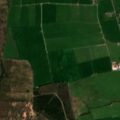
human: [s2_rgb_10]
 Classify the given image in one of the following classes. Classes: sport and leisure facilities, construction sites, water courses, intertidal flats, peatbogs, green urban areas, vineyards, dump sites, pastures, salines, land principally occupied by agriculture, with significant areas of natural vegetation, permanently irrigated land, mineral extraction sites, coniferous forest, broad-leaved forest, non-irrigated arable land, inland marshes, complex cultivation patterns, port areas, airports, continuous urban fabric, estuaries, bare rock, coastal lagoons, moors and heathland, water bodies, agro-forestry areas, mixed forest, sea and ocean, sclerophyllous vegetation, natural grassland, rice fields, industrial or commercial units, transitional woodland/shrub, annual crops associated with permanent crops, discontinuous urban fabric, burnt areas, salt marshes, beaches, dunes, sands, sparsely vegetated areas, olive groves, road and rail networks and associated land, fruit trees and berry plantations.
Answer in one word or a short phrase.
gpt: pastures, transitional woodland/shrub